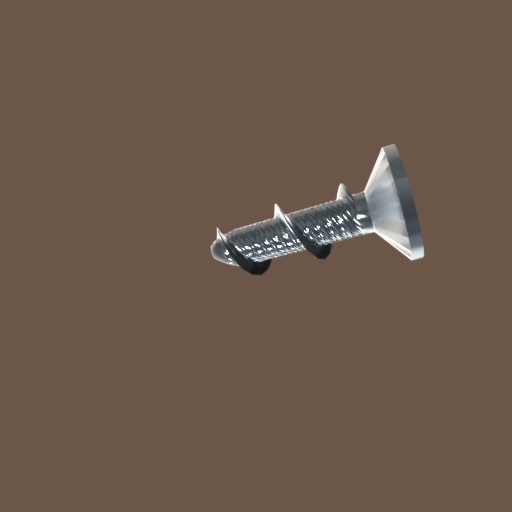
Label: screw